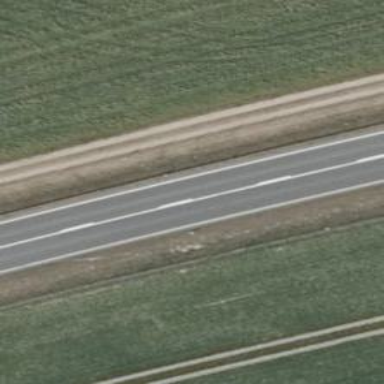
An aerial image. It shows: Asphalt motorway of trunk classification.